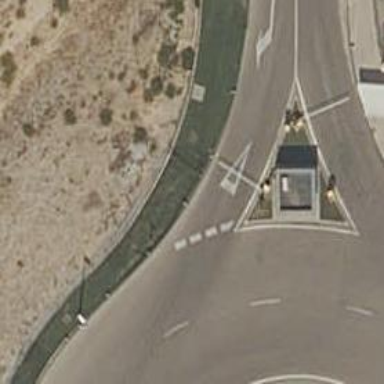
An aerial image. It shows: Lift gate barrier.